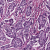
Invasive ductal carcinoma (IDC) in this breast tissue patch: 1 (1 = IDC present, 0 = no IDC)